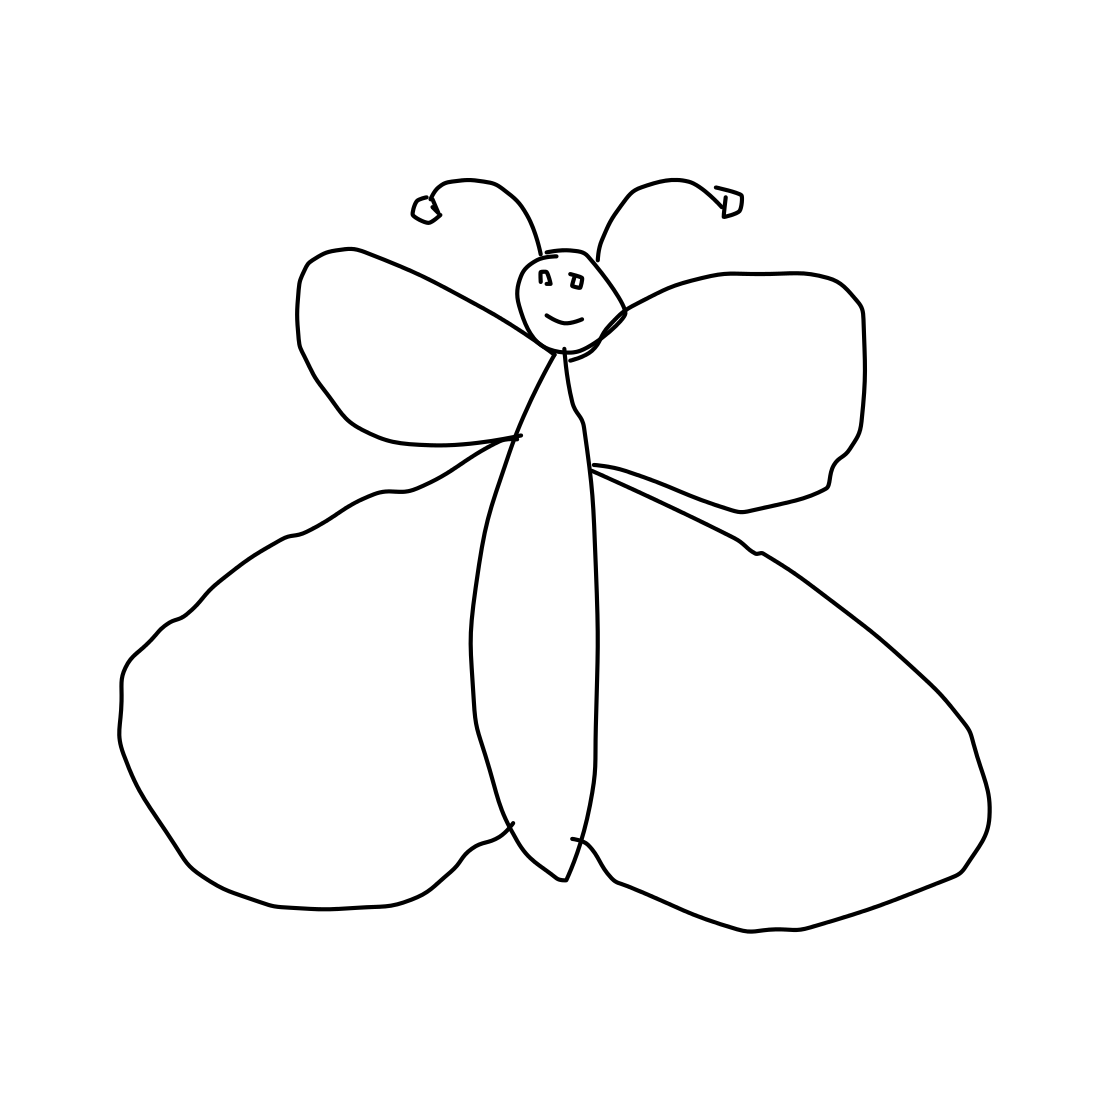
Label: butterfly